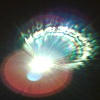
Label: sunburn